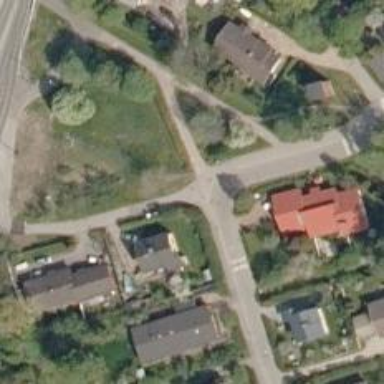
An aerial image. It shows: Asphalt cycleway.